Question: i need help to create a text view to look like second one-> Username :

Thank you.
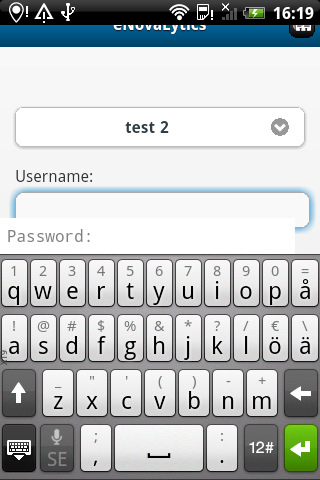
Answer: You have to create custom xml file for this and add to your drawable folder
'''
<?xml version="1.0" encoding="utf-8"?>
<layer-list xmlns:android="http://schemas.android.com/apk/res/android" >
<item>
<shape android:shape="rectangle" >
<solid android:color="@android:color/darker_gray" />
<corners android:radius="20dp" />
</shape>
</item>
<item android:bottom="2px">
<shape android:shape="rectangle" >
<solid android:color="@android:color/white" />
<corners android:radius="20dp" />
<stroke
android:width="0.5px"
android:color="@android:color/darker_gray" />
</shape>
</item>
</layer-list>
'''
Your xml should something like this
'''
<RelativeLayout xmlns:android="http://schemas.android.com/apk/res/android"
xmlns:tools="http://schemas.android.com/tools"
android:layout_width="fill_parent"
android:layout_height="fill_parent"
android:background="@android:color/white"
tools:context=".MainActivity" >
<TextView
android:id="@+id/textView1"
android:layout_width="fill_parent"
android:layout_height="50dp"
android:text="@string/hello_world"
android:textColor="@android:color/black"
android:background="@drawable/layout"
android:drawableRight="@drawable/ic_launcher"
android:layout_margin="10dp"
android:gravity="center"/>
</RelativeLayout>
'''
you will get something like this

you can use image of arrow instead of ic_launcher or you can use
'''
android:drawableRight="@android:drawable/arrow_down_float"
android:paddingRight="15dp"
'''